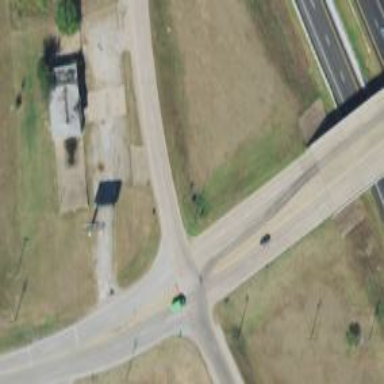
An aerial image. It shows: Secondary road with frontage road.